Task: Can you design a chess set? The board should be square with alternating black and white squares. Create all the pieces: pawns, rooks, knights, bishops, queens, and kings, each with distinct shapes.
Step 4300:
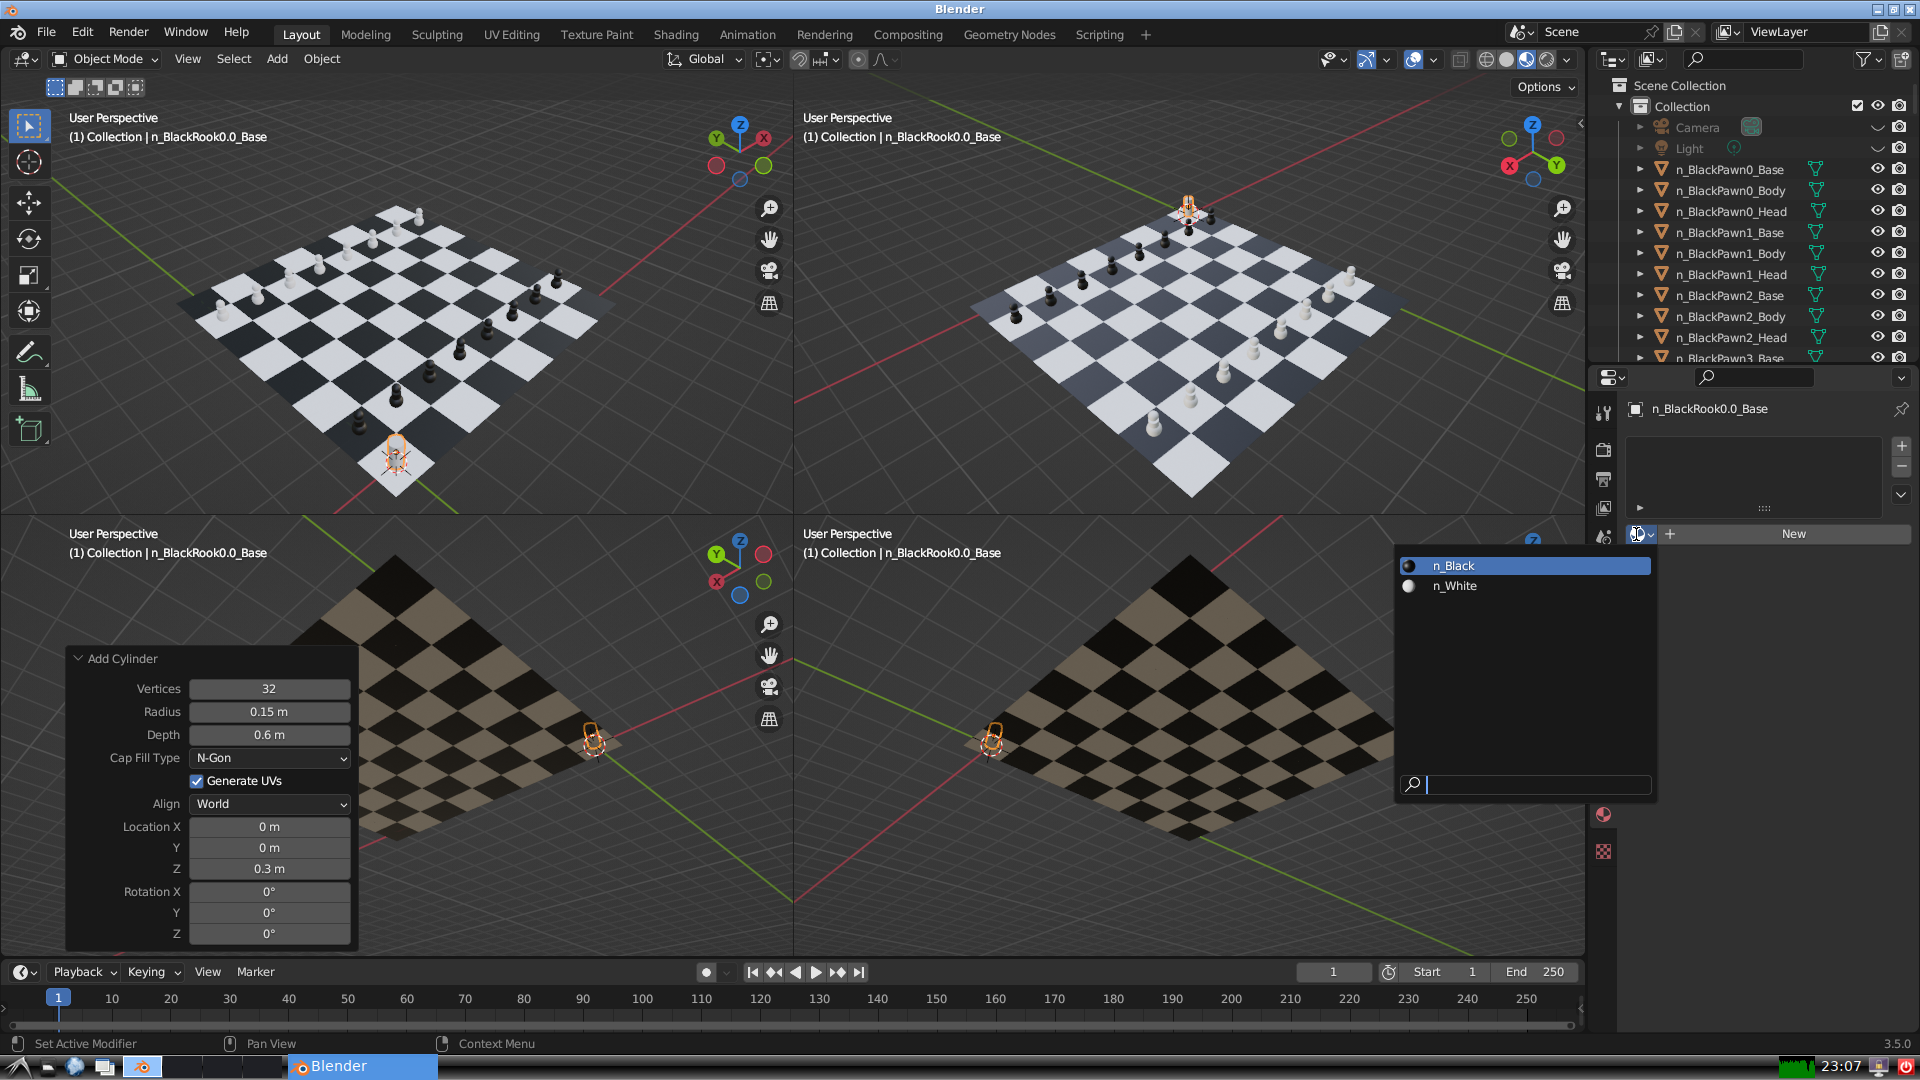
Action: input_text: n_Black